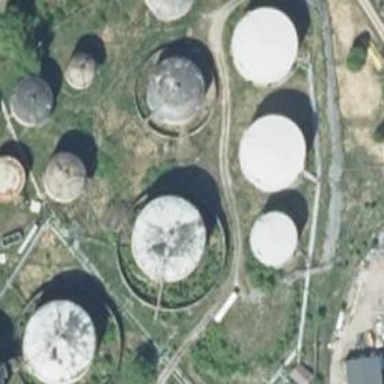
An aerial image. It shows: Storage tank building.